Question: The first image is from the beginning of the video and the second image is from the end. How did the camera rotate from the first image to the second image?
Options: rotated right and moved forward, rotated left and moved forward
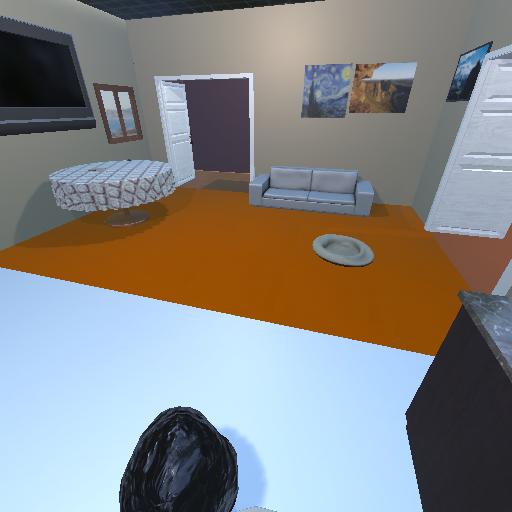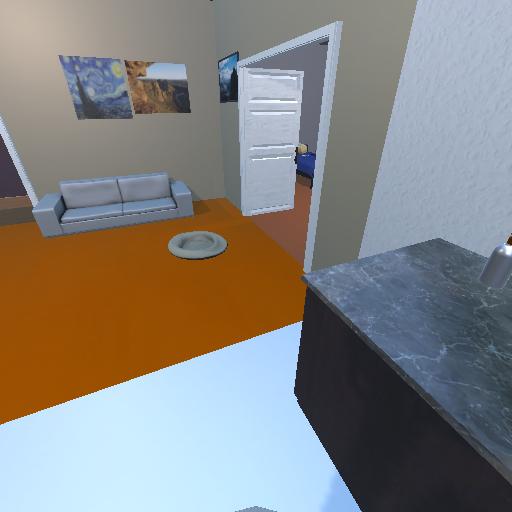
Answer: rotated right and moved forward